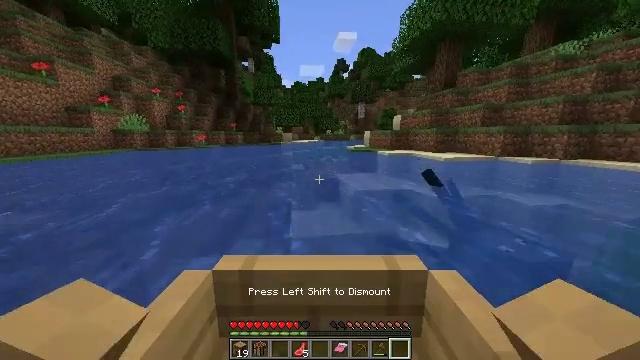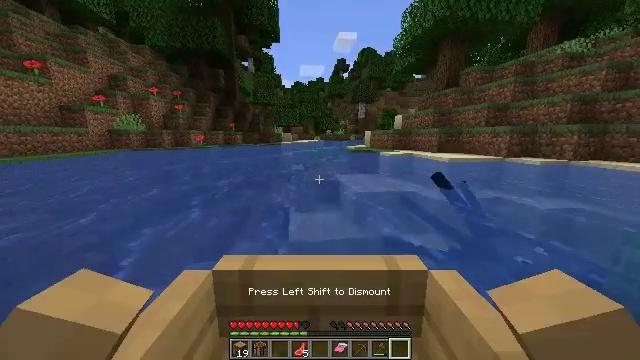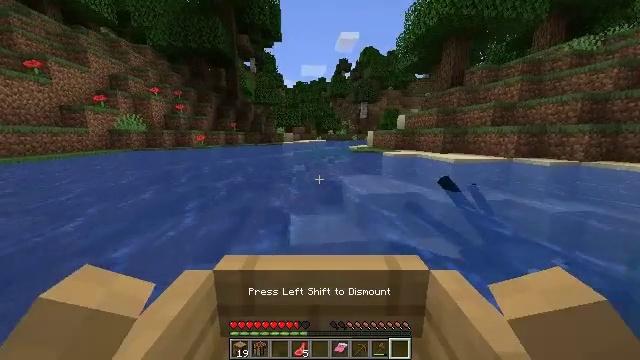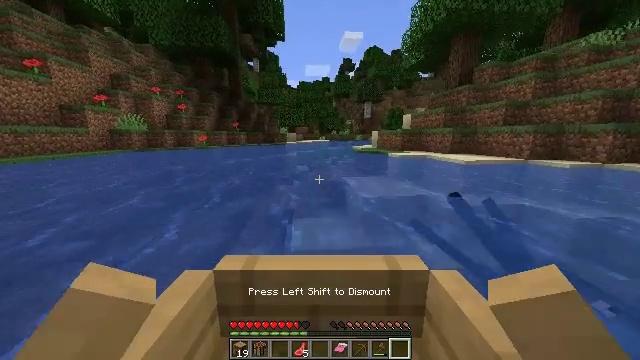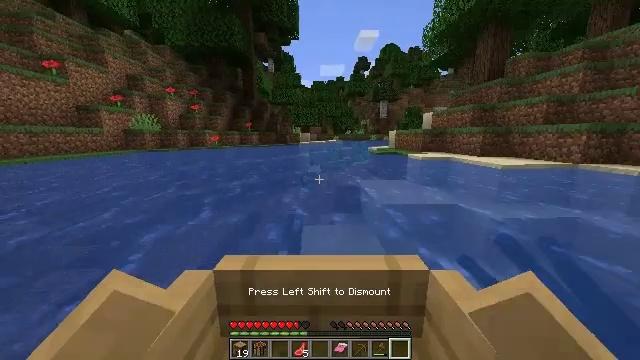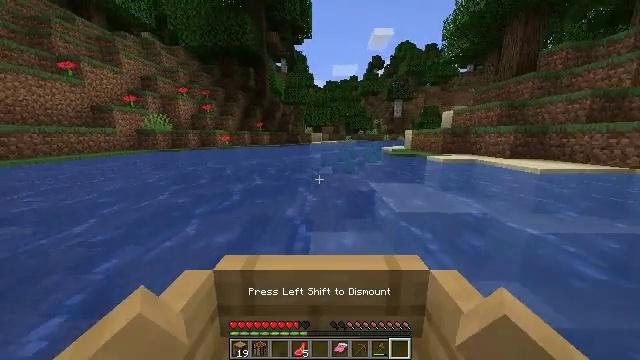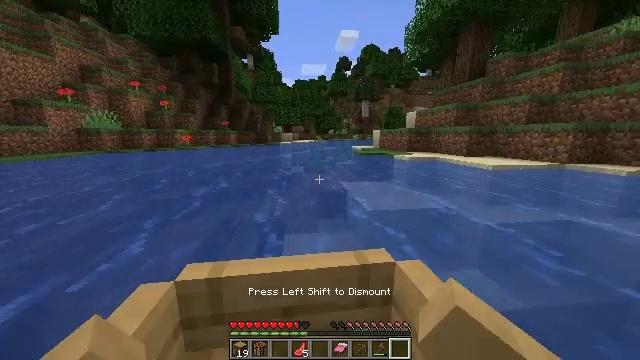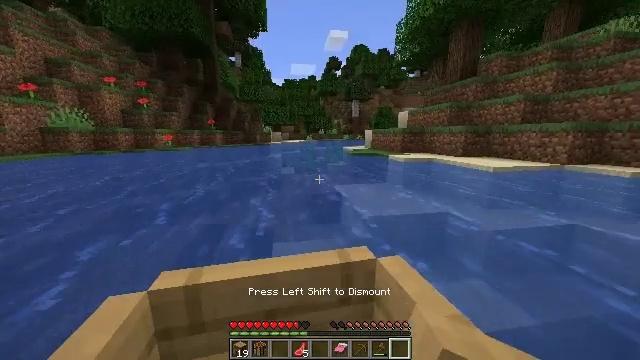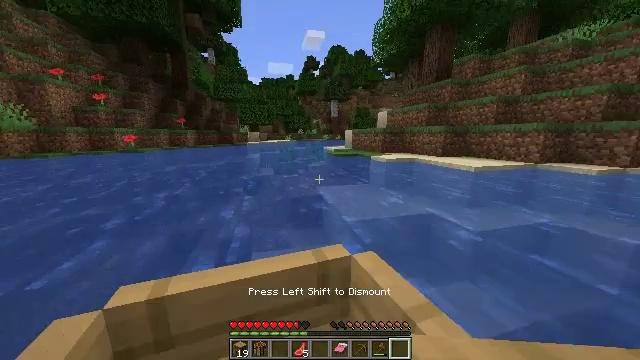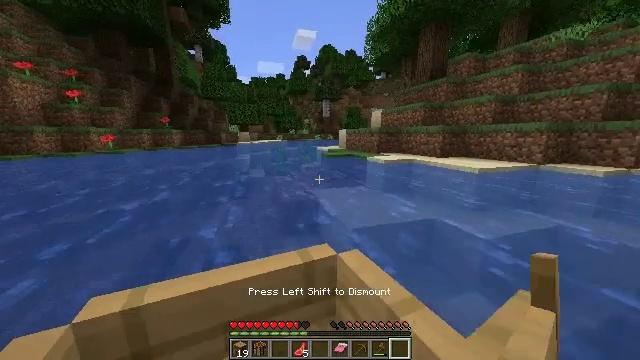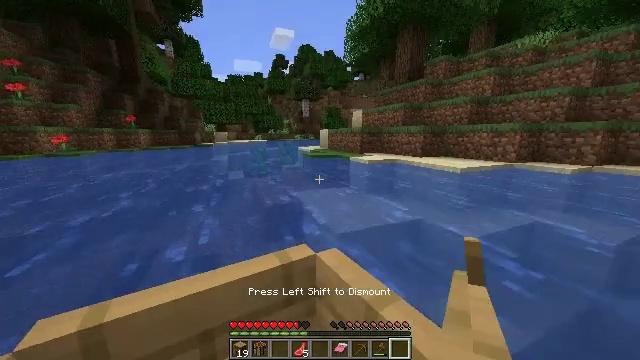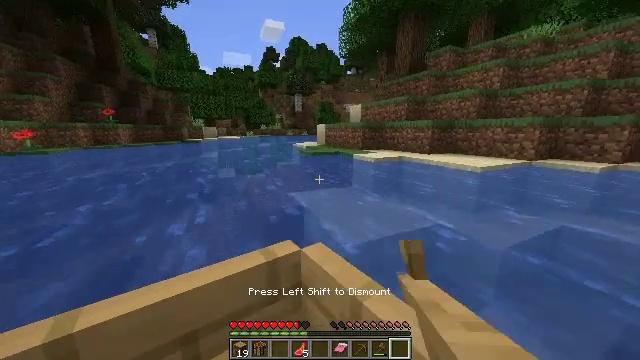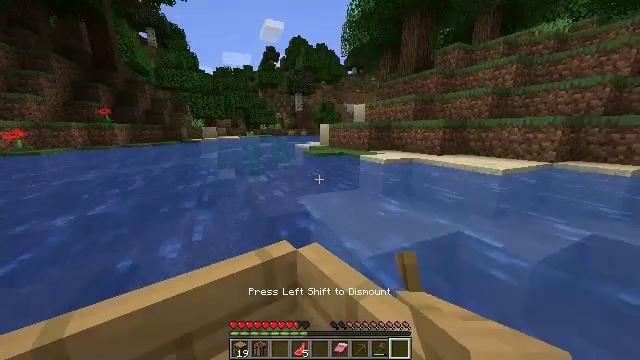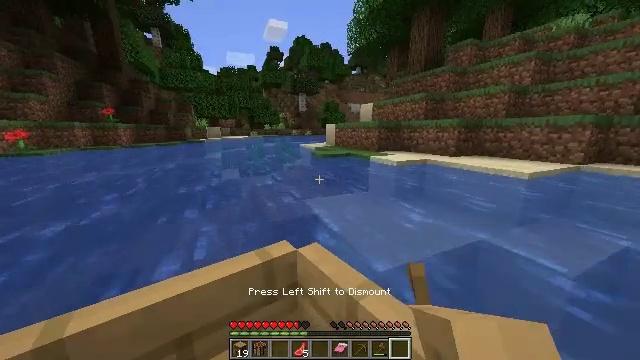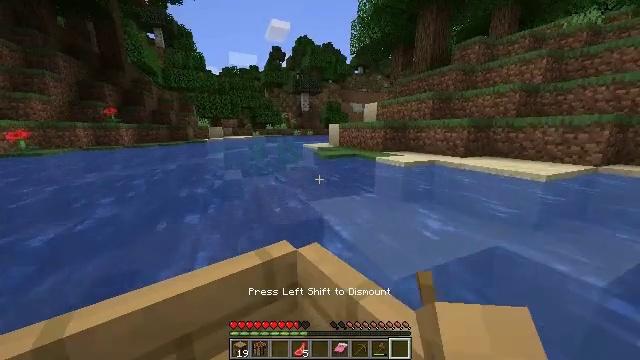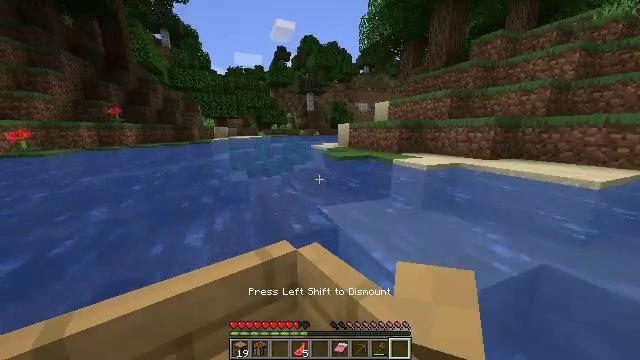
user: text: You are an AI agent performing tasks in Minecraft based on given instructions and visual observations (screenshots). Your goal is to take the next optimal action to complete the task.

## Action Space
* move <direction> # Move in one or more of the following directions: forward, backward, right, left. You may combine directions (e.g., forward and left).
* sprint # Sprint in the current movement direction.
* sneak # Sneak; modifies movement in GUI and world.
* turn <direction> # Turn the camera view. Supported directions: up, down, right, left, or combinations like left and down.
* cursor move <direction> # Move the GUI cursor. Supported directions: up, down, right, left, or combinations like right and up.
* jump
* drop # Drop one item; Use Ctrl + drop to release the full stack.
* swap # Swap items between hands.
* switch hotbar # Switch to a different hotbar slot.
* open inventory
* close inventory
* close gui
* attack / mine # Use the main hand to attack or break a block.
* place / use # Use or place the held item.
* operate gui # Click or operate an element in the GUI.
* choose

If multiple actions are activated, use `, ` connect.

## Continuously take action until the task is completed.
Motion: motion action
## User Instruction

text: Break the grass block.
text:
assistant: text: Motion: move forward and move left
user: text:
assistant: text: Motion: move forward and move left
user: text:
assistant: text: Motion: move forward and move left
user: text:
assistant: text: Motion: move forward
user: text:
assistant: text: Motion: move forward
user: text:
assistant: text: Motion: move forward, turn right
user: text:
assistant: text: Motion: move forward, turn right
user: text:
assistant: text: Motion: move forward, turn right
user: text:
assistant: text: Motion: move forward, turn right
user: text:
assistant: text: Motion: move forward, turn right
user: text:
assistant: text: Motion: move forward, turn right and down
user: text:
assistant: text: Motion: move forward, turn right
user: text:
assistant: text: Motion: move forward
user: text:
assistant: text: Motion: move forward
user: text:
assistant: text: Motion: move forward
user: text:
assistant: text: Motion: move forward
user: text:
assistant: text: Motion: move forward
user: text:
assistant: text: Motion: move forward and move right
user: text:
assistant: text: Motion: move forward and move right
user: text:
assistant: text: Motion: move forward and move right
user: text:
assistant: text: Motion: move forward and move right
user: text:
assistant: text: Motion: move forward and move right
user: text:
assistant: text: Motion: move forward
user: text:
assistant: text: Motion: move forward
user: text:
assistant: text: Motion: move forward
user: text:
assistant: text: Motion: move forward
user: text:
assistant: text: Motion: move forward
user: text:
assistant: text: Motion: move forward
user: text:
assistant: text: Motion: move forward
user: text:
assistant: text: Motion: move forward